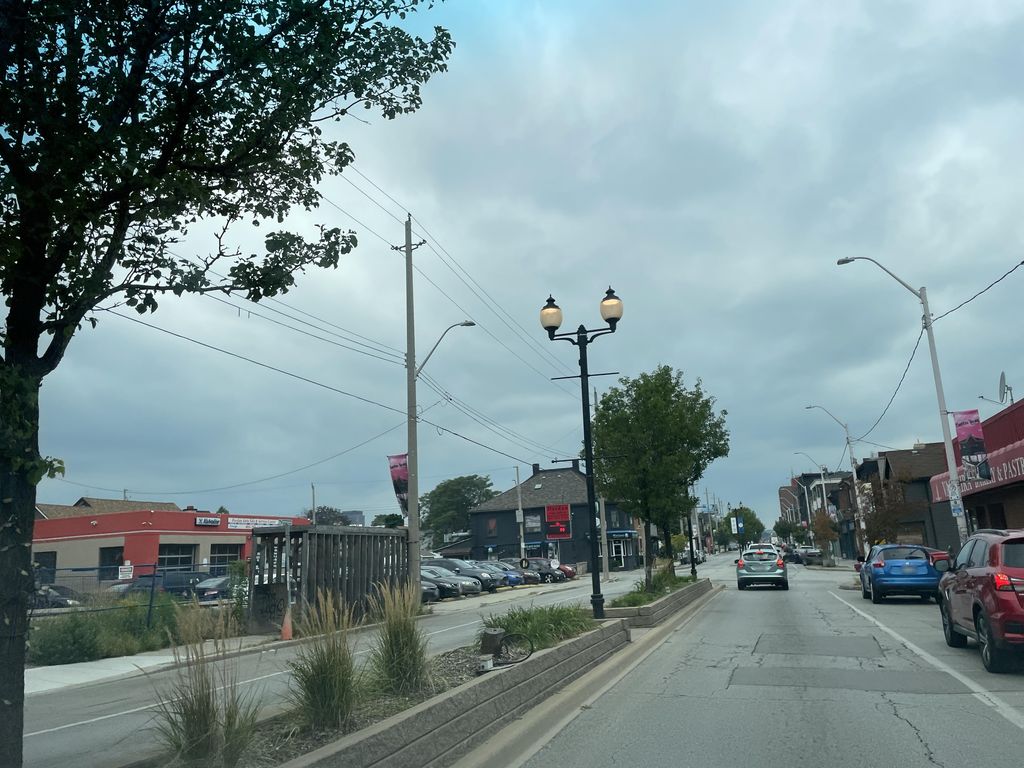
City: hamilton